Question: I have looked at multiple SO threads and none of them seem to have my problem. I have compiled and install the pro_pgsql extension as outlined here: <URL> and verified that it is loaded by running 'php -m' apache has been restarted, php_info shows the following:

But when I run this script:
'''
echo "hi!";
$ebdb_conn = pg_connect('dbname=mydb user=frank password=frank123') or die(pg_last_error());
'''
I get the following error in the log:
'''
[Mon Jun 09 12:39:05 2014] [error] [client ::1] PHP Fatal error: Call to undefined function pg_connect() in /Users/frank/Code/ebus/test.php on line 4
'''
This is on OSX Mavericks, with Apache and PHP 5.2.24. Any ideas?
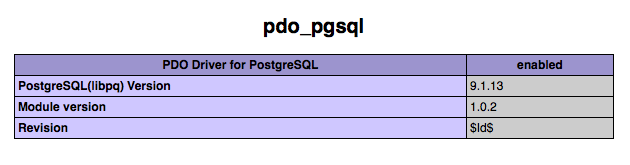
Answer: This problem was eventually solved by uninstalling everything that had to do with the Enterprise DB postgres package and reinstalling it with a consistent set of packages. I still, unfortunately have a non-matching psql client on the machine but other than that it is working fine. For others seeing this, I recommend:
DO NOT use enterprise DB installer found on the postgres website on OSX Mavericks use one of the following
1) postgres app (<URL> nice because its has postGIS and other extensions built in
2) map ports packages (<URL>
3) brew installer (<URL>